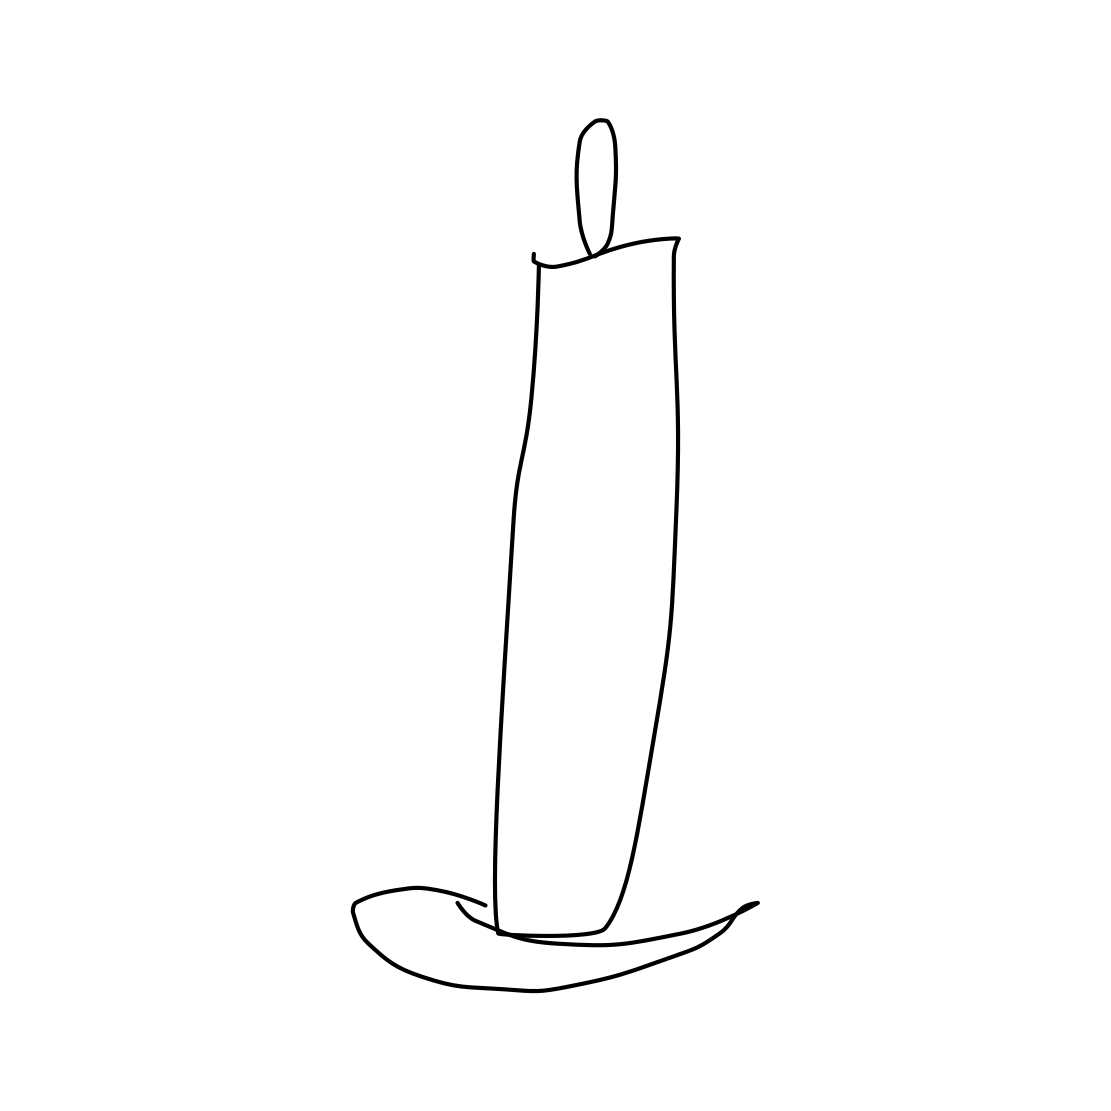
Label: candle